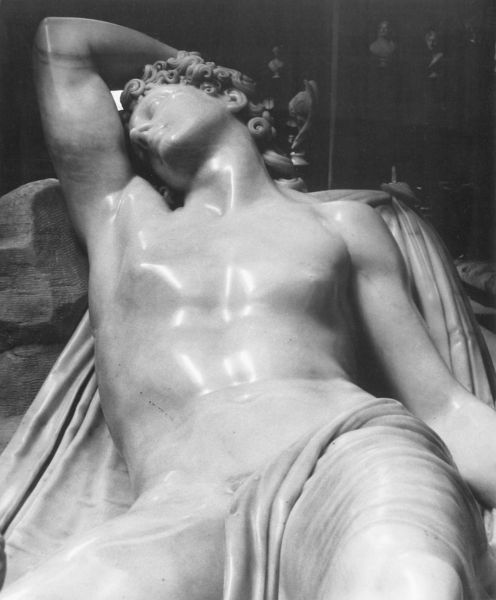
Titel: Endymion
Künstler: Antonio Canova
Institution: Chatsworth, Devonshire Collection
Schlagwörter: akt, mann, nackt, schatten, mädchen, brust, frau, marmor, mund, nase, ohr, tuch, alt, arm, augen, mensch, stein, figur, decke, lippen, locke, locken, skulptur, statue, schärpe, leidenschaft, liegen, schlafen, lehnen, muskeln, glanz, glatt, erotik, liegend, foto, ideal, sex, jüngling, toga, grieche, standbild, mamor, statute